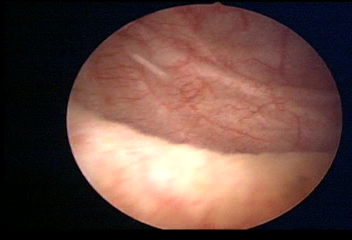
Modality: WLC
Class: Normal mucosa
Bladder cancer association: No